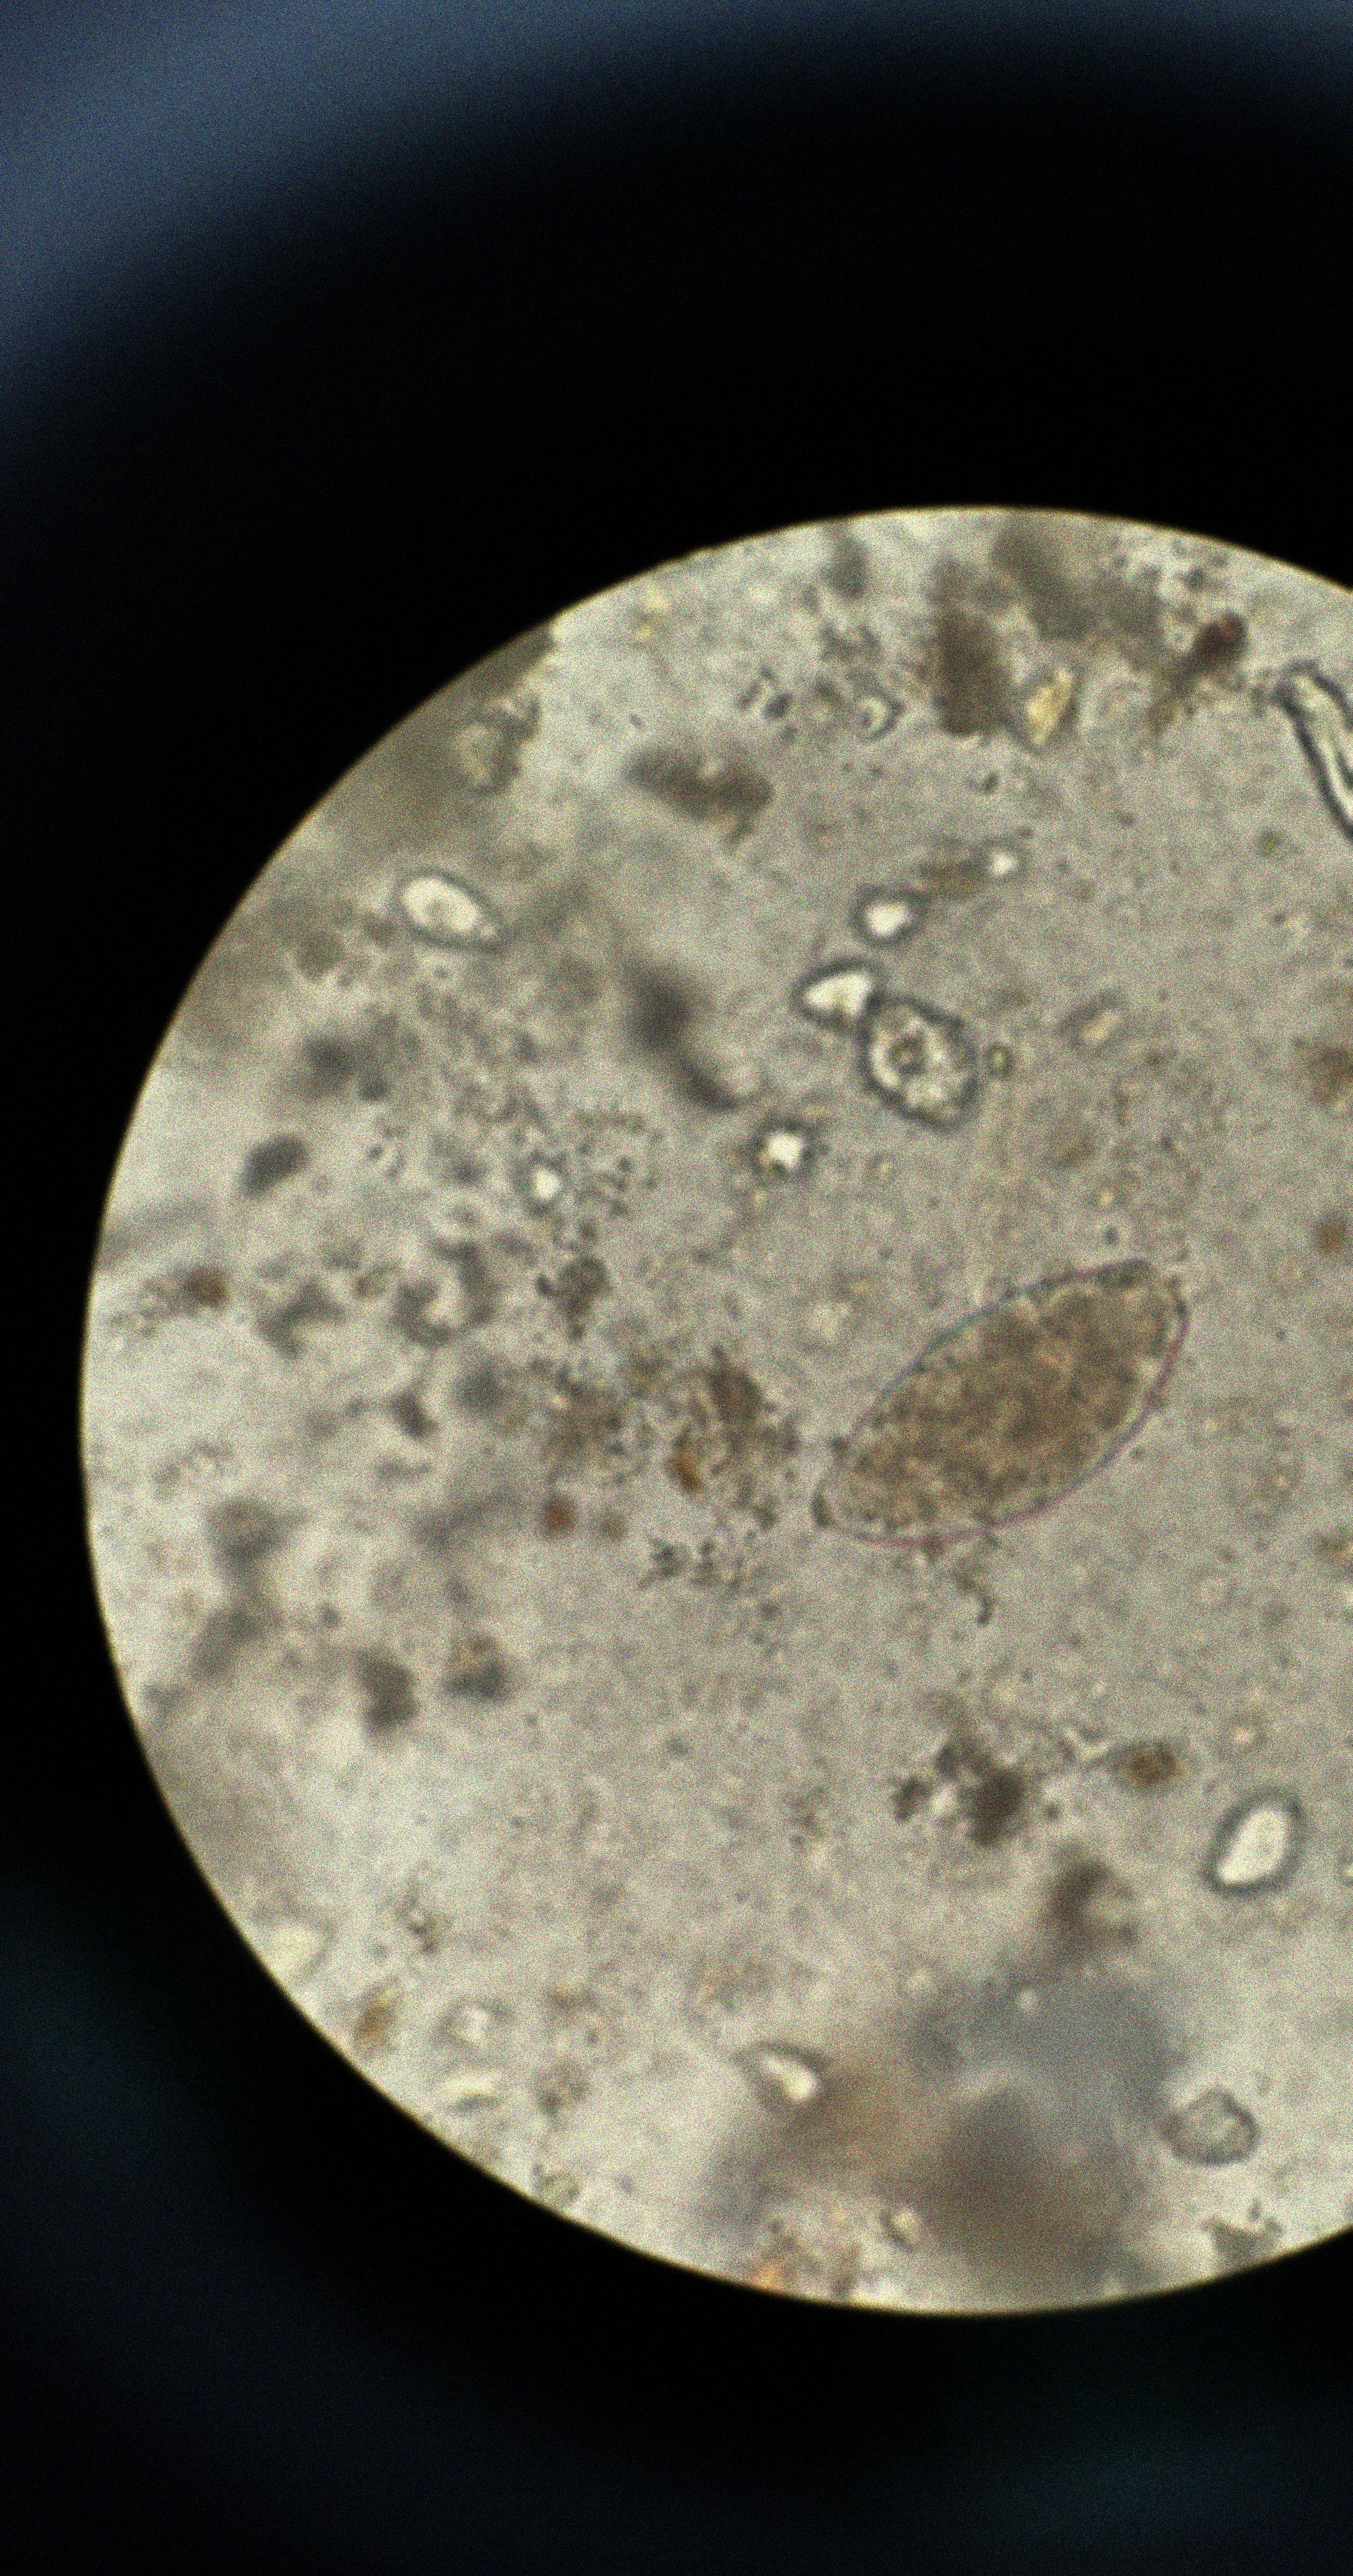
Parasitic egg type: Fasciolopsis buski